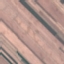
Land use / land cover: AnnualCrop